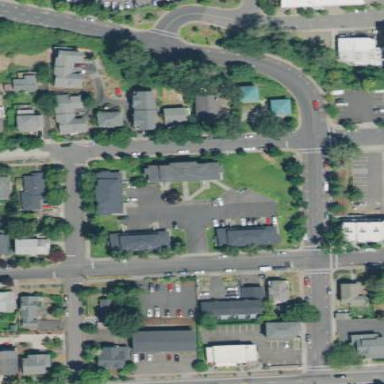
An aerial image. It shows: Condominium in residential area.